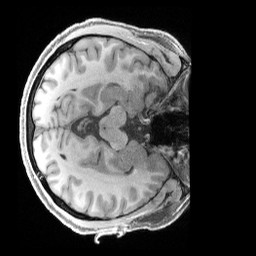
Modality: T1w
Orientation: axial
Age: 32
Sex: male
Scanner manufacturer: siemens
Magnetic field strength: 3 T
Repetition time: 2.4 s
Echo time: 0.00241 s